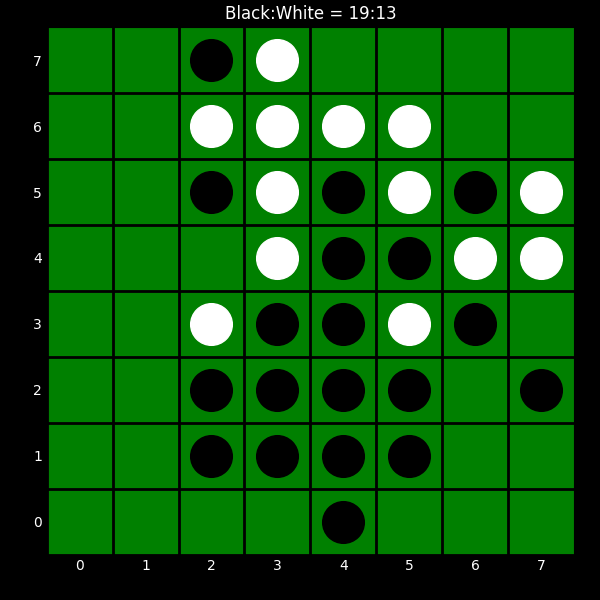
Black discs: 19
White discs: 13